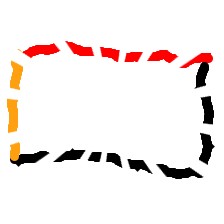
Shape: rectangle